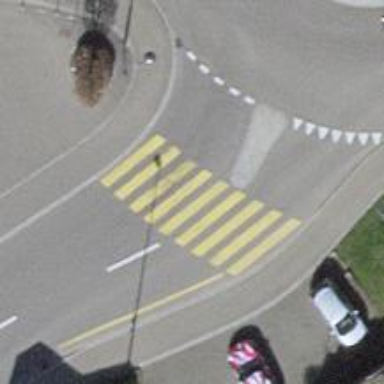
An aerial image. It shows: Crossing on footway.